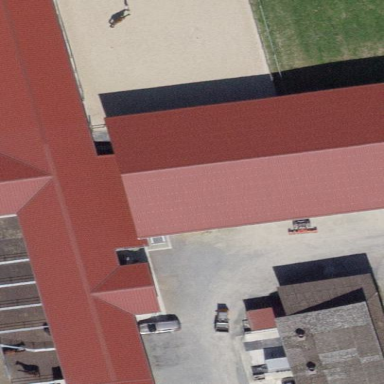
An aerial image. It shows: Barn.